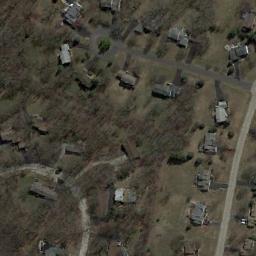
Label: medium_residential